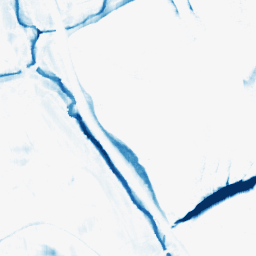
Category: morphological
Decomposition family: morphological_rect
Decomposition parameters: operation: closing
width: 10
height: 20
Upsampling method: lanczos
Upsampling parameters: scale: 2
Upsampling scale: 2